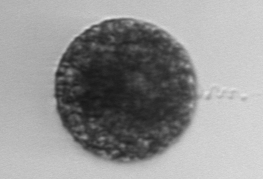
Label: Vicicitus_globosus